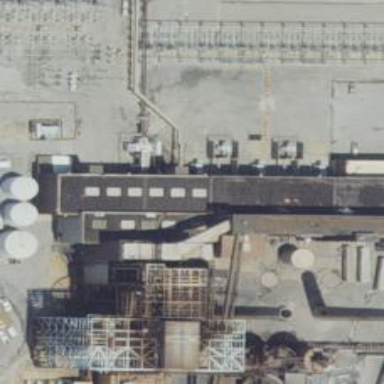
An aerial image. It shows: Generator with steam turbine as its type.